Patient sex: M
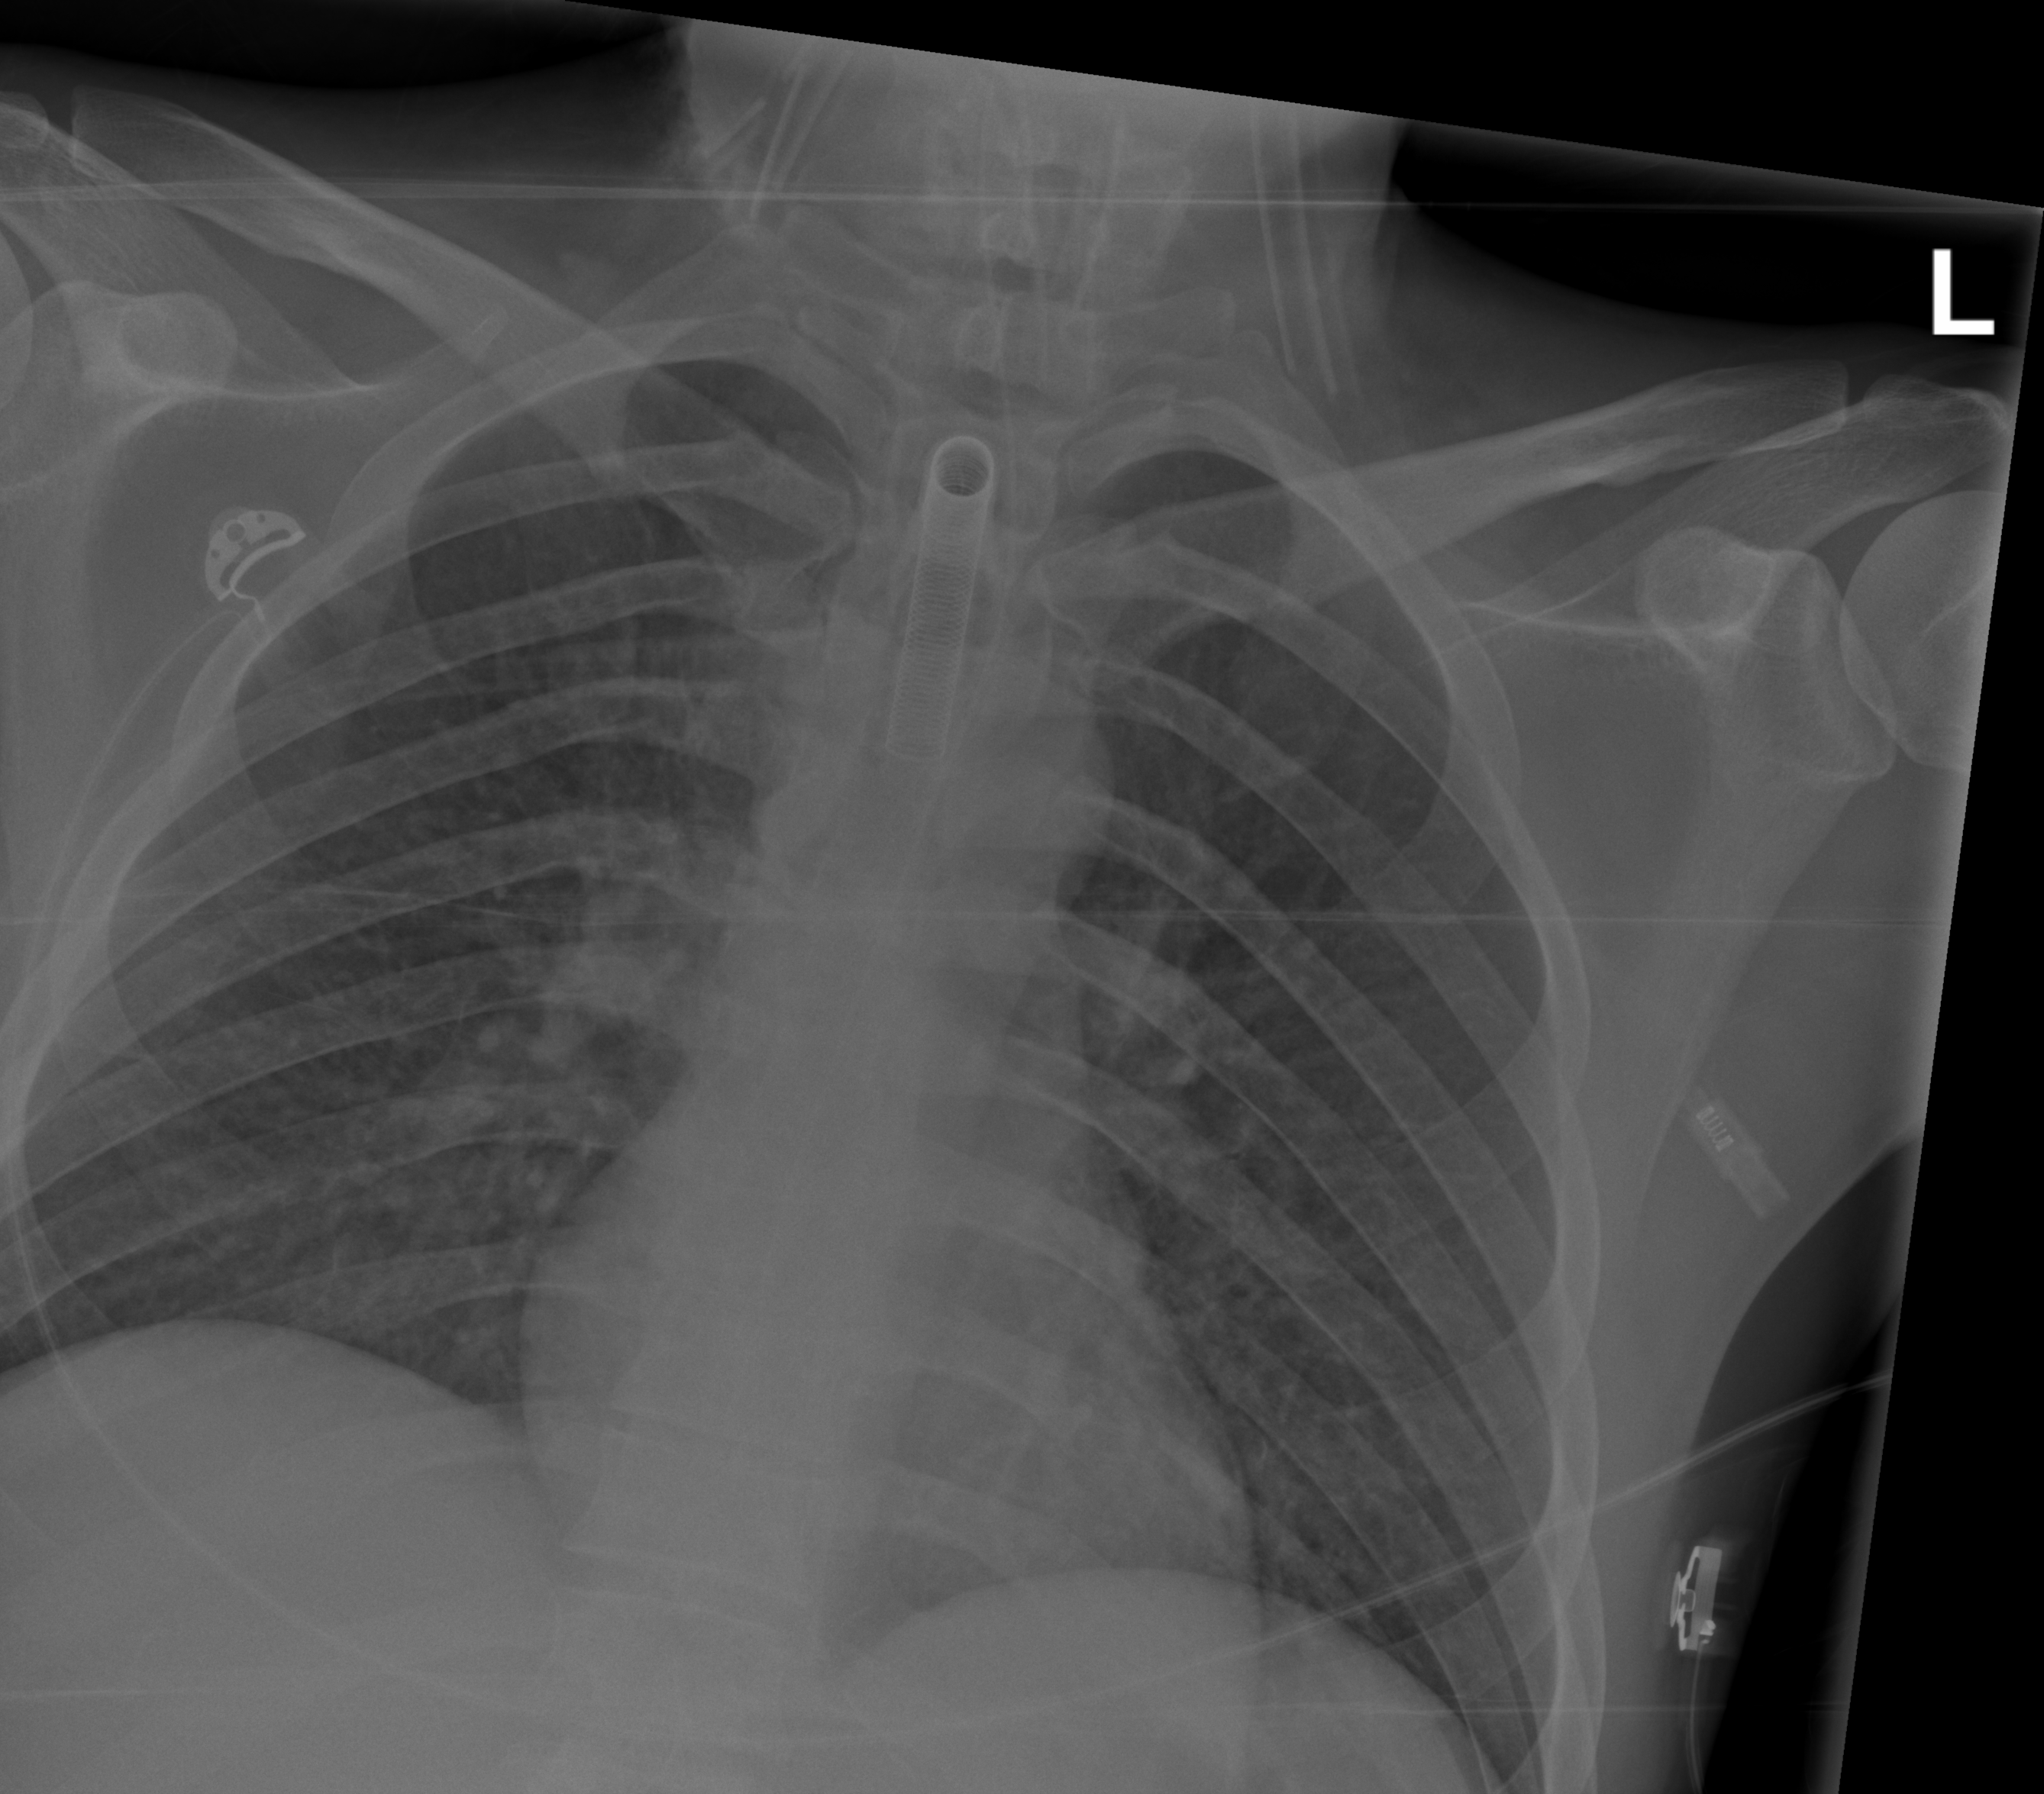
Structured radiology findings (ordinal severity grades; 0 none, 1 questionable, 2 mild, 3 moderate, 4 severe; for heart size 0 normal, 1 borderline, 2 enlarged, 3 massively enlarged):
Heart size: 0
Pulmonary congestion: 0
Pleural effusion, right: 0
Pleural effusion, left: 0
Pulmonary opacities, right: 0
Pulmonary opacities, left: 0
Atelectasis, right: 2
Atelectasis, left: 0